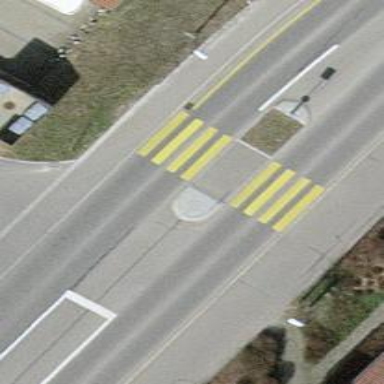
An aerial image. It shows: Uncontrolled zebra crossing with pedestrian island.